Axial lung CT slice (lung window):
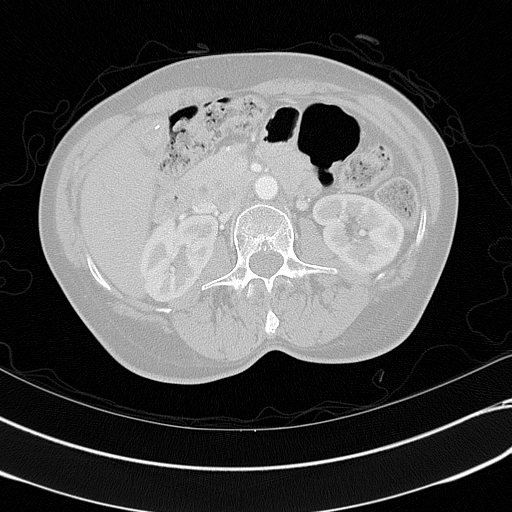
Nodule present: no